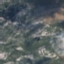
Land use / land cover class: HerbaceousVegetation